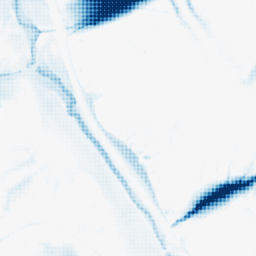
Category: morphological
Decomposition family: morphological_ellipse
Decomposition parameters: operation: closing
width: 50
height: 50
Upsampling method: sinc_hamming
Upsampling parameters: scale: 8
kernel_size: 8
Upsampling scale: 8